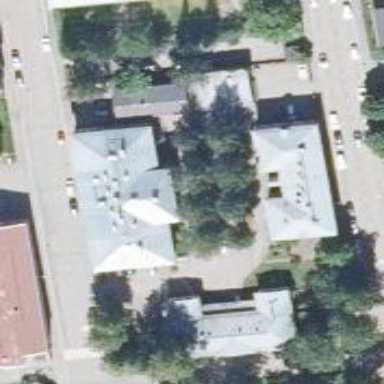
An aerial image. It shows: Government office.